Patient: sex M, age 71
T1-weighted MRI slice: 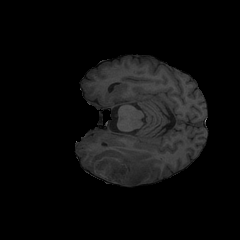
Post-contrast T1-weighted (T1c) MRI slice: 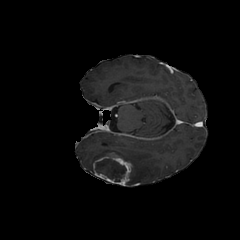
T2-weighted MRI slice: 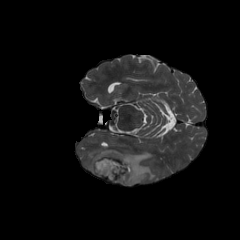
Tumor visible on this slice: yes
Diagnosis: Glioblastoma, IDH-wildtype
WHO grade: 4